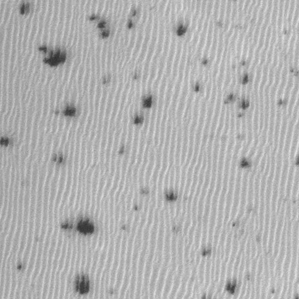
Label: frost